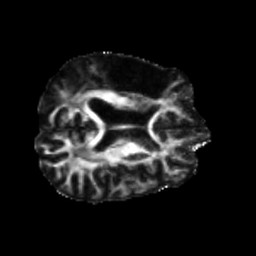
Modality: FA
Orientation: axial
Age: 56
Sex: male
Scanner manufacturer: siemens
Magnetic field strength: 3 T
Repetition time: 5.25 s
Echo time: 0.08 s